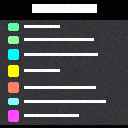
Screen state: on